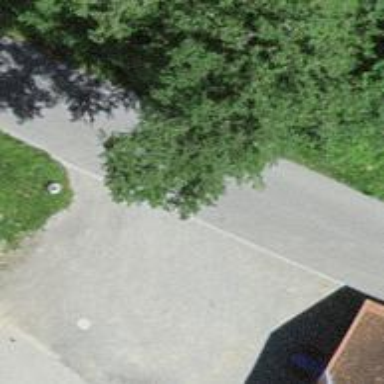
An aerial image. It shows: Unclassified road with paved surface.